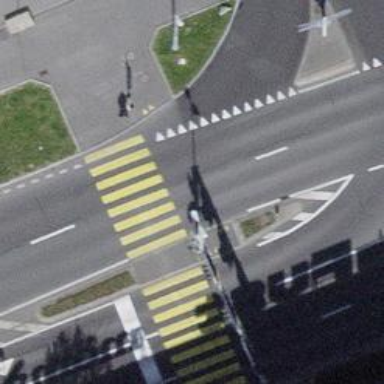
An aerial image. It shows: Crossing with traffic signals and zebra markings.